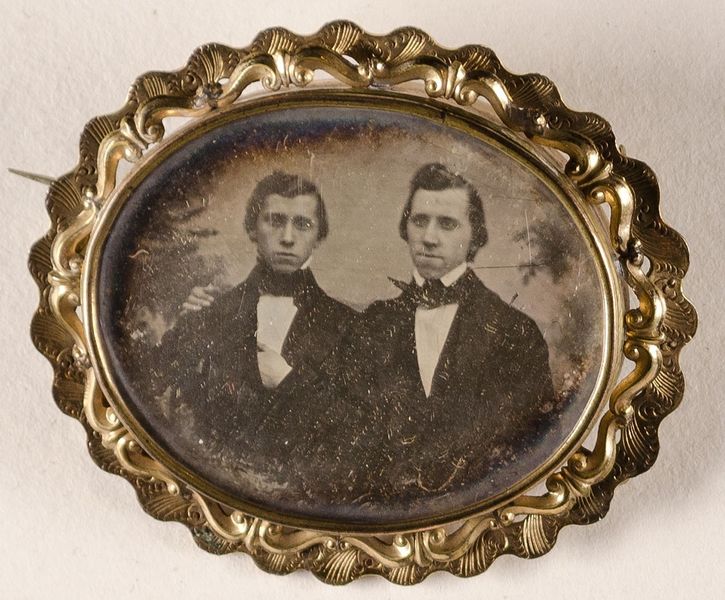
Titel: Die Brüder Edmund Johann (1824-1906) und William Andres Krüß (1829-1909)
Künstler: Andres Krüß
Standort: Hamburg
Institution: Museum für Kunst und Gewerbe Hamburg
Schlagwörter: mann, brustbild, dreiviertelansicht, foto, fotografie, photographie, doppelbildnis, doppelportrait, photo, bruder, lichtbild, jugendlicher, daguerreotypie, bildwerke, angewandte und bildende kunst, hessische systematik, porträtfotografie, porträtphotographie, doppelporträt, brüder